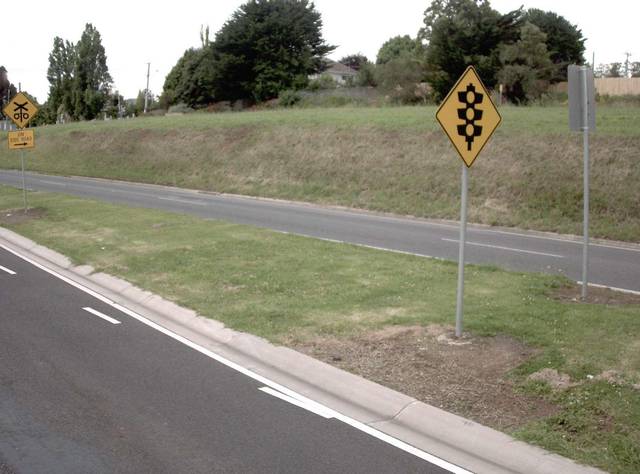
Region: Australia
Coordinates: -38.158, 145.92